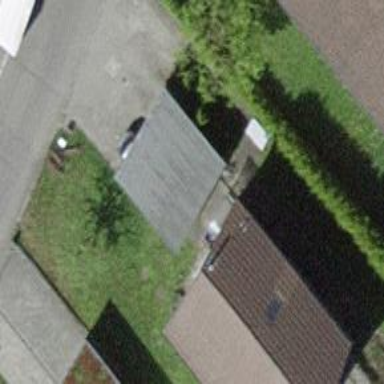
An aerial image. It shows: Garage building.